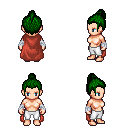
a pixel art fantasy rpg character, female body template, human, light skin, maroon cape, white pants, green short topknot hairstyle, white cloth bandages, four views (front, back, left, right), 2x2 character sprite sheet, small pixel art, hard edges, no anti-aliasing